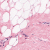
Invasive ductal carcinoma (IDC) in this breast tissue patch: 0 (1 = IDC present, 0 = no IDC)